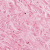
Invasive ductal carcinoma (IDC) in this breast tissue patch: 0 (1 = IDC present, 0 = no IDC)